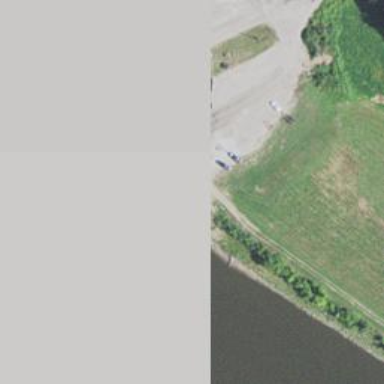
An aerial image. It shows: Slipway on service road for leisure land activities.